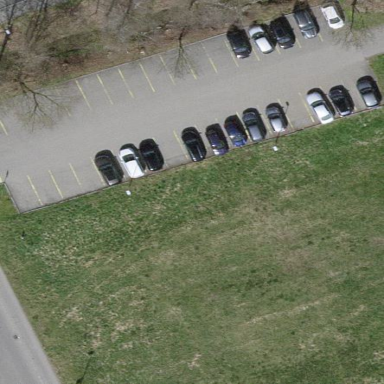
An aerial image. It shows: Parking area with surface.